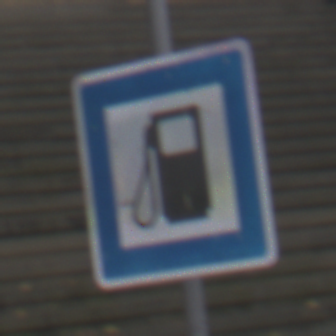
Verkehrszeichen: Tankstelle
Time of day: Midday
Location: Outdoor (Urban)
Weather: Overcast
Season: NotSpecified
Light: Natural